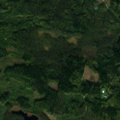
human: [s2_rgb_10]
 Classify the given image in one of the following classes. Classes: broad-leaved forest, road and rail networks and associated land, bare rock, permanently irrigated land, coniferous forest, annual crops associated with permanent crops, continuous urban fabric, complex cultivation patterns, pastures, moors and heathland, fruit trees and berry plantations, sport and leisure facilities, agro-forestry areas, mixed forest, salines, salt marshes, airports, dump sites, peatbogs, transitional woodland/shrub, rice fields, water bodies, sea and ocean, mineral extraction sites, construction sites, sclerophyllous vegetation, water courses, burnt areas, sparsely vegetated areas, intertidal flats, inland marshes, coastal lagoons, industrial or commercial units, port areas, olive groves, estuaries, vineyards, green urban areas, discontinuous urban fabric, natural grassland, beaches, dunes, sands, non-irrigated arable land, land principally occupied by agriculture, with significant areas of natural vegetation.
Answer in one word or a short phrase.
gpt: coniferous forest, mixed forest, transitional woodland/shrub